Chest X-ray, PA view. Patient: 52 years old, sex M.
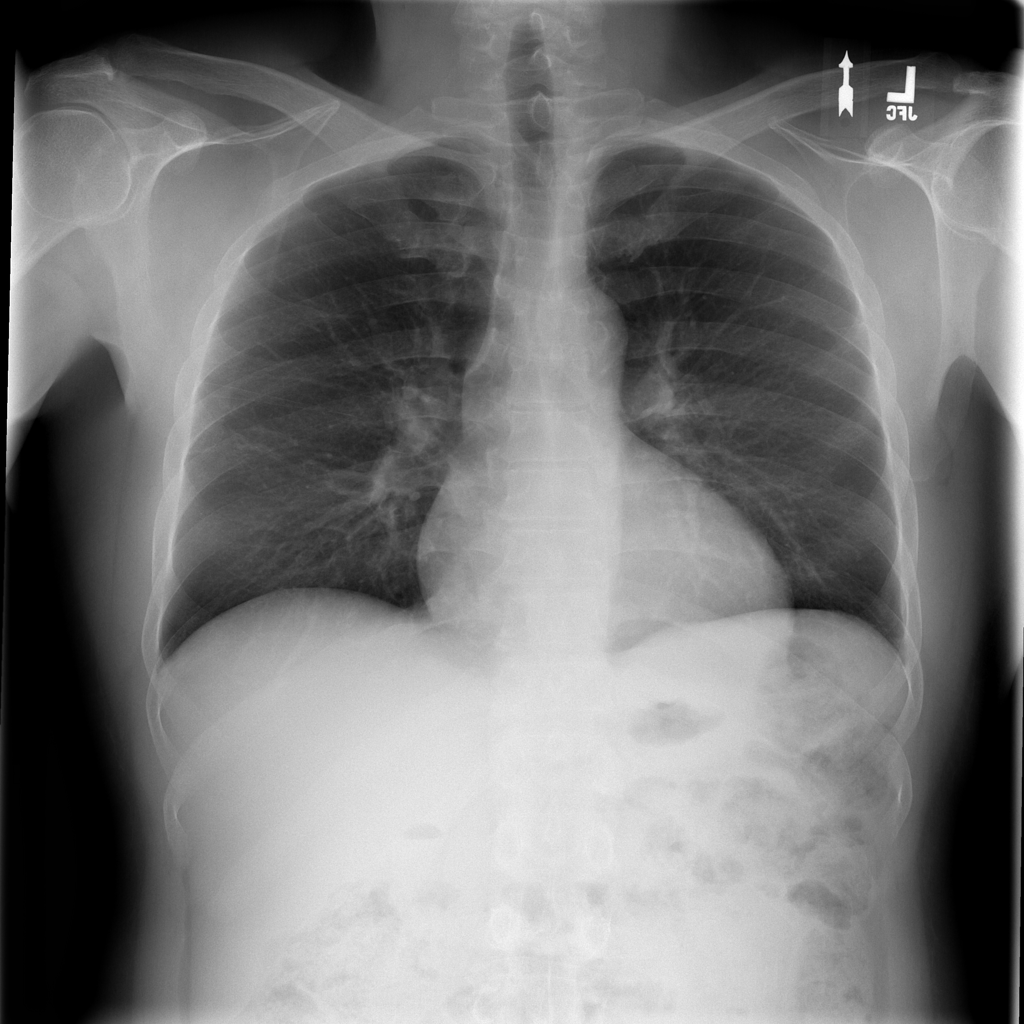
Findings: No Finding